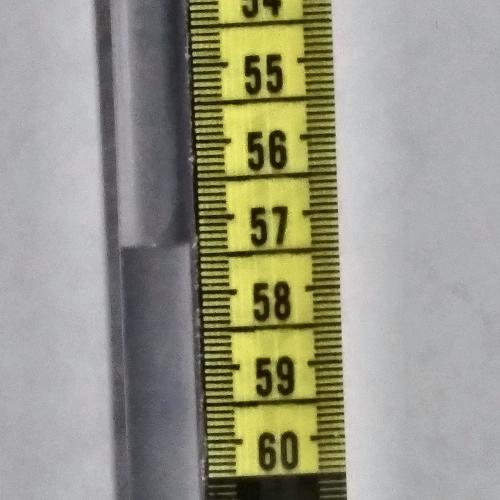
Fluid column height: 57.4 cm